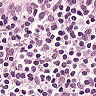
Metastatic tissue present: no